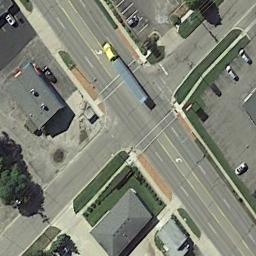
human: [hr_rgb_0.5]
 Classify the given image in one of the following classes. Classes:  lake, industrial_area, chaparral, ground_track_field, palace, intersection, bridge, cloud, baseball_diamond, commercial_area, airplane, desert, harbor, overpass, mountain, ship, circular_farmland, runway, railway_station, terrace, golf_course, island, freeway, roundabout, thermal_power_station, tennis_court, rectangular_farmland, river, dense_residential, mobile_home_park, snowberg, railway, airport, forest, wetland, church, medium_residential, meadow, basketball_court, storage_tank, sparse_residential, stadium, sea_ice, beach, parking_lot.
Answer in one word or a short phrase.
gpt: intersection